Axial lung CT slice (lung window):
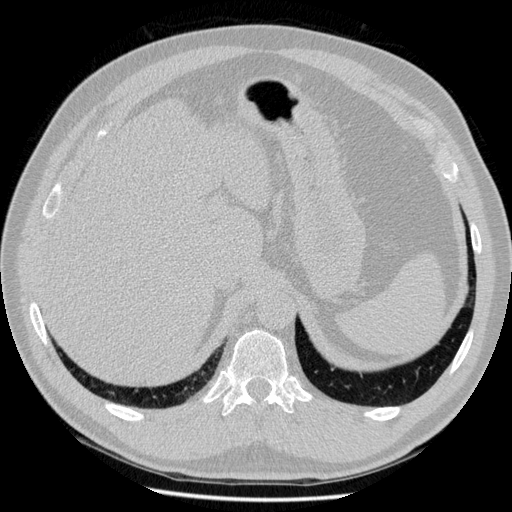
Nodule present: no